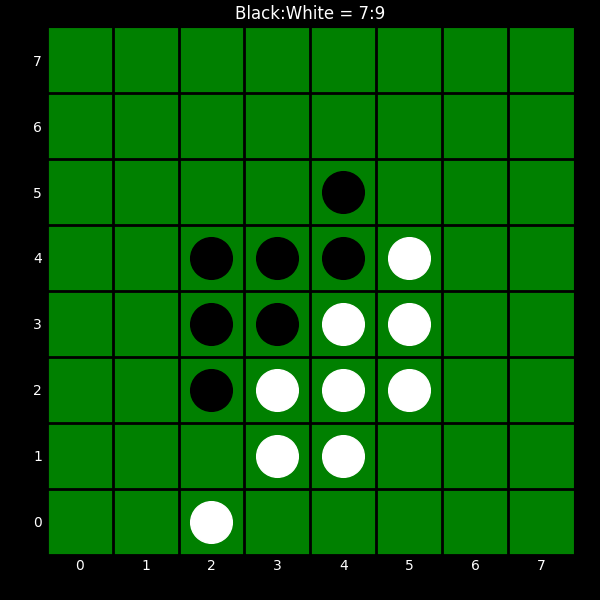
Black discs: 7
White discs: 9